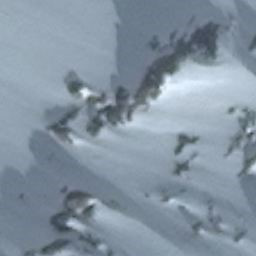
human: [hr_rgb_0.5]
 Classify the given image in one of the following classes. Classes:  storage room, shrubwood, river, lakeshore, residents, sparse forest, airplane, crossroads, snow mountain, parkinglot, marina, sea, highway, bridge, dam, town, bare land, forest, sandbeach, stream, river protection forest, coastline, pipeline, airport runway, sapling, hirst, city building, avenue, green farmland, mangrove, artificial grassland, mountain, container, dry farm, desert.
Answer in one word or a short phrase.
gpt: snow mountain